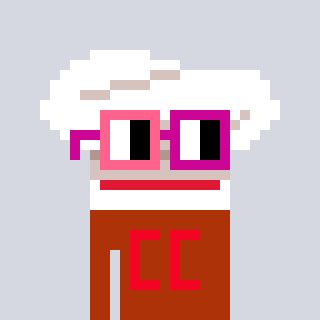
a pixel art character with square pink and red glasses, a chef hat-shaped head and a hotbrown-colored body on a cool background